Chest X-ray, PA view. Patient: 32 years old, sex M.
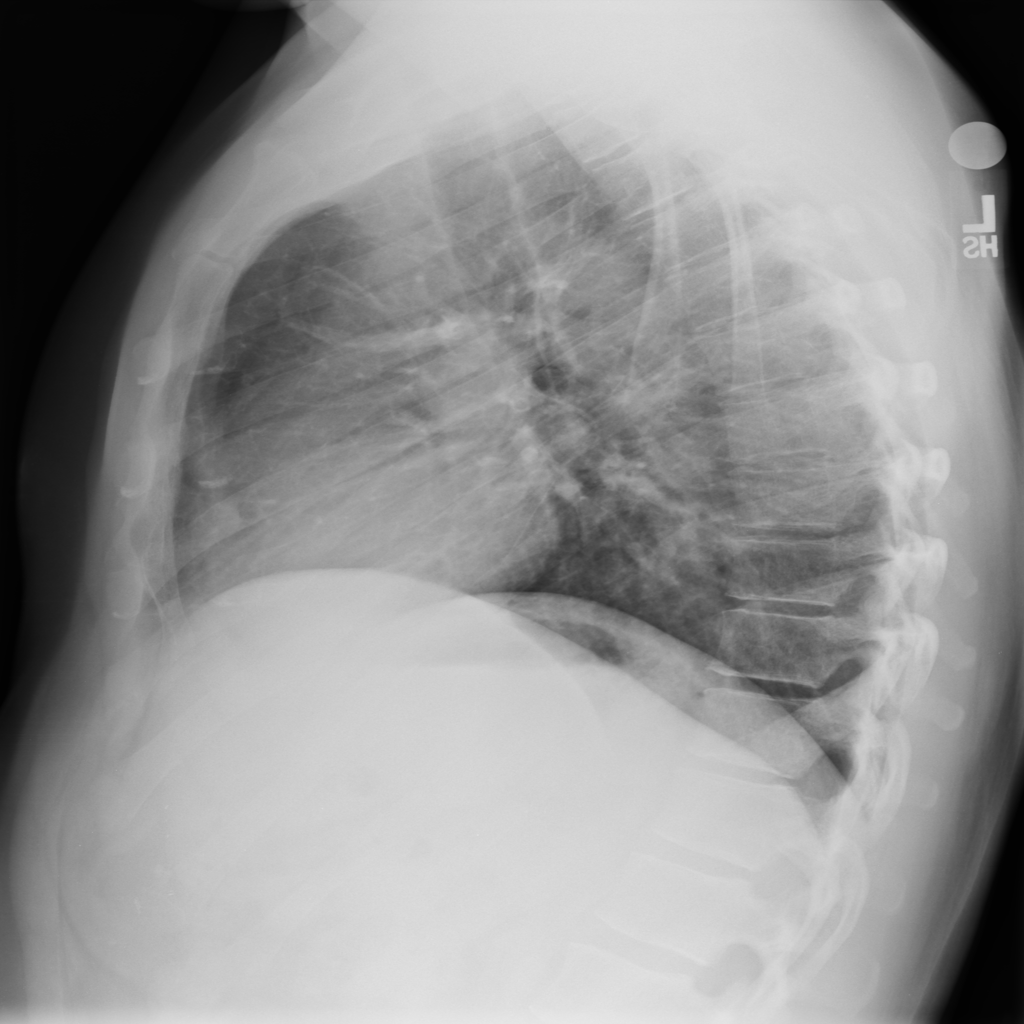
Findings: No Finding